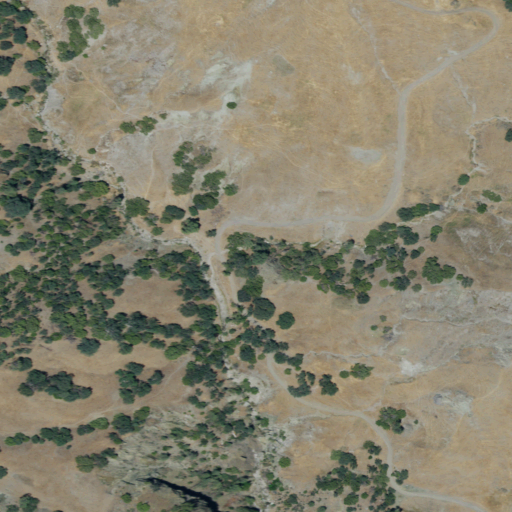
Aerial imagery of valley in California named Rattlesnake Gulch containing shrub and grassland